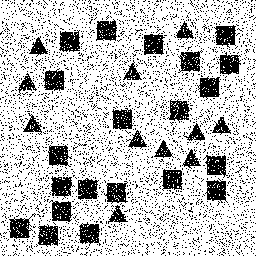
Squares: 21
Triangles: 11
Stars: 0
Total shapes: 32